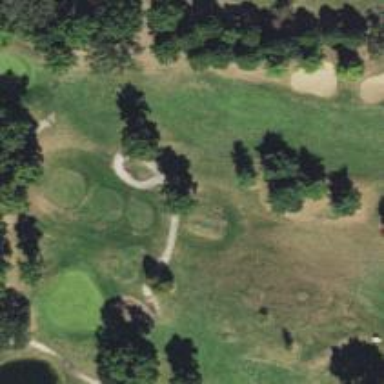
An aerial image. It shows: Service road designated as golf cart path.